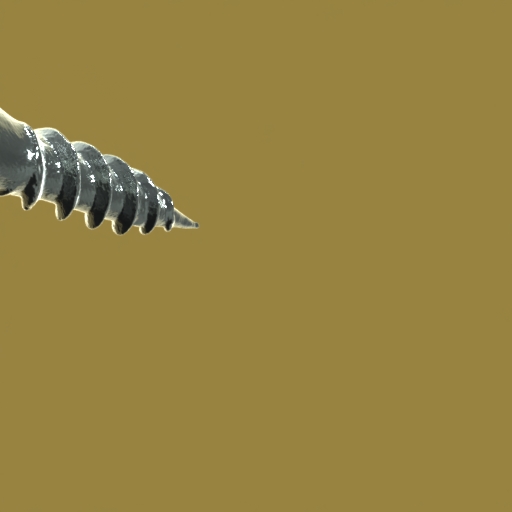
Label: screw